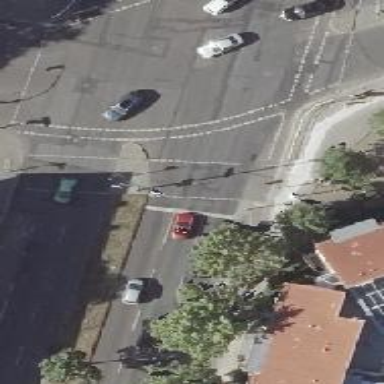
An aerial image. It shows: Road with traffic signals.